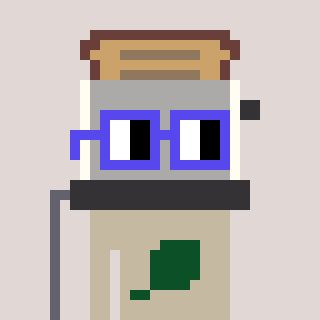
a pixel art character with square blue glasses, a toaster-shaped head and a bege-colored body on a warm background